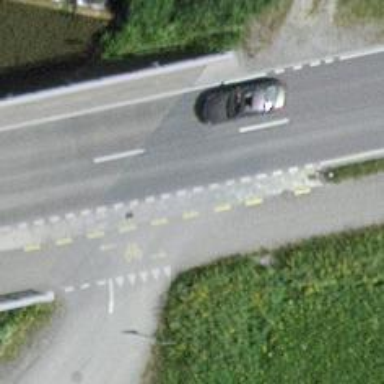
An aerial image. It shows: Secondary road with asphalt surface.